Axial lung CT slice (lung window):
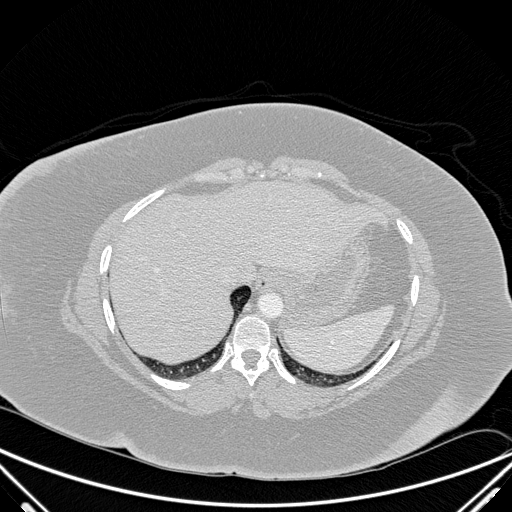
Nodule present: no